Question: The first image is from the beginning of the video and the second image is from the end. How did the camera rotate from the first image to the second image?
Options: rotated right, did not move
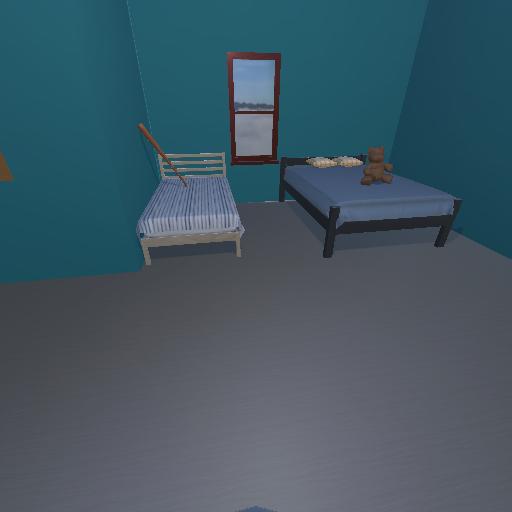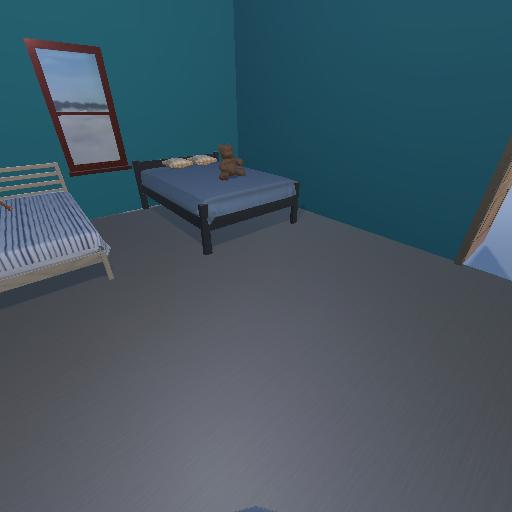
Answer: rotated right